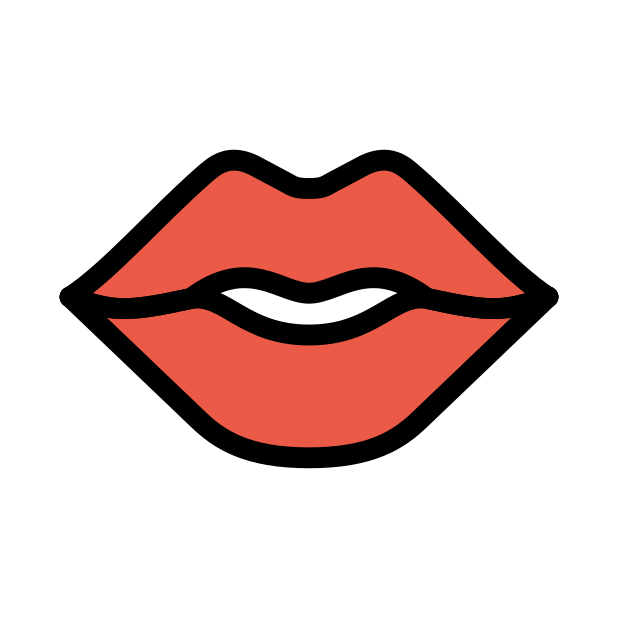
Emoji: 👄
Name: mouth
Unicode: 0x1f444